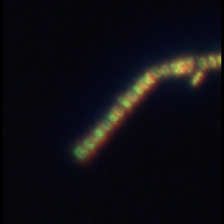
Taxon: Skeletonema
Group: Diatoms